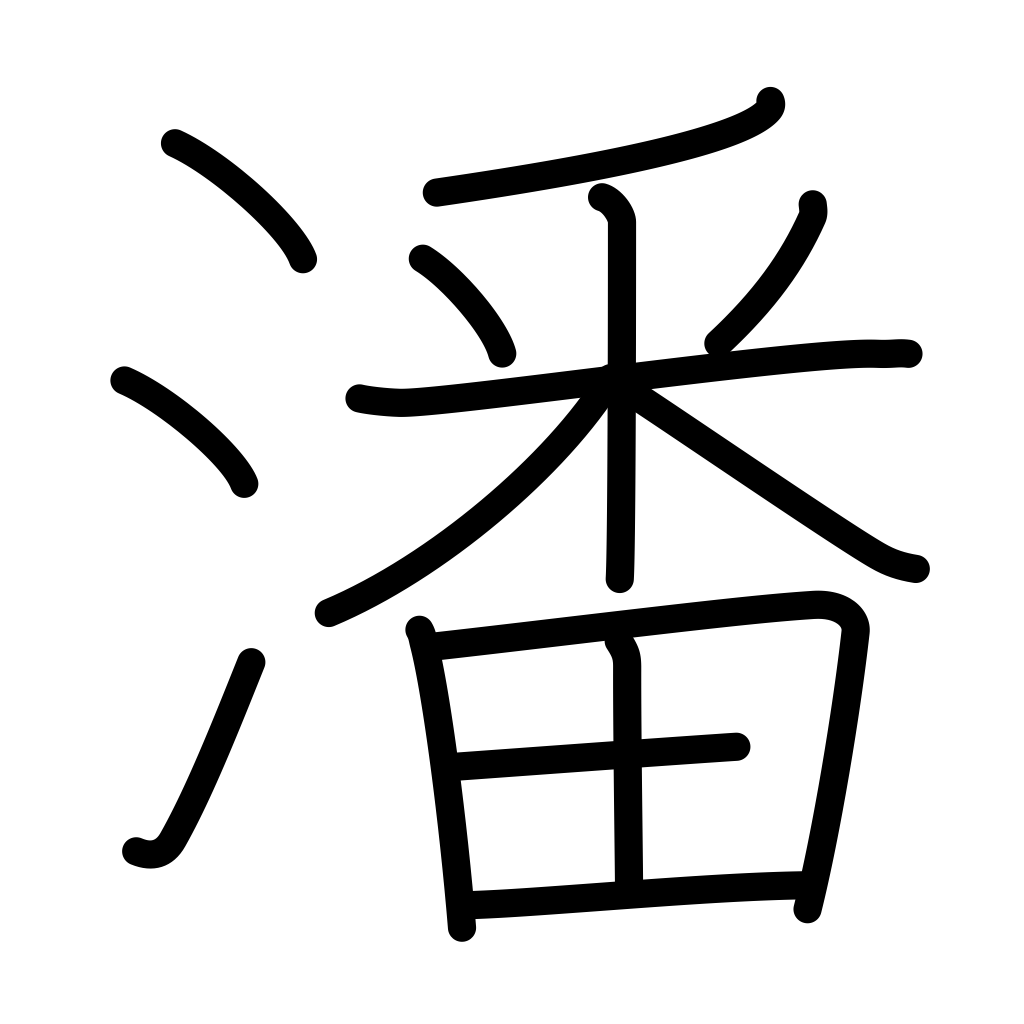
Meaning: water in which rice has been washed